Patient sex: M
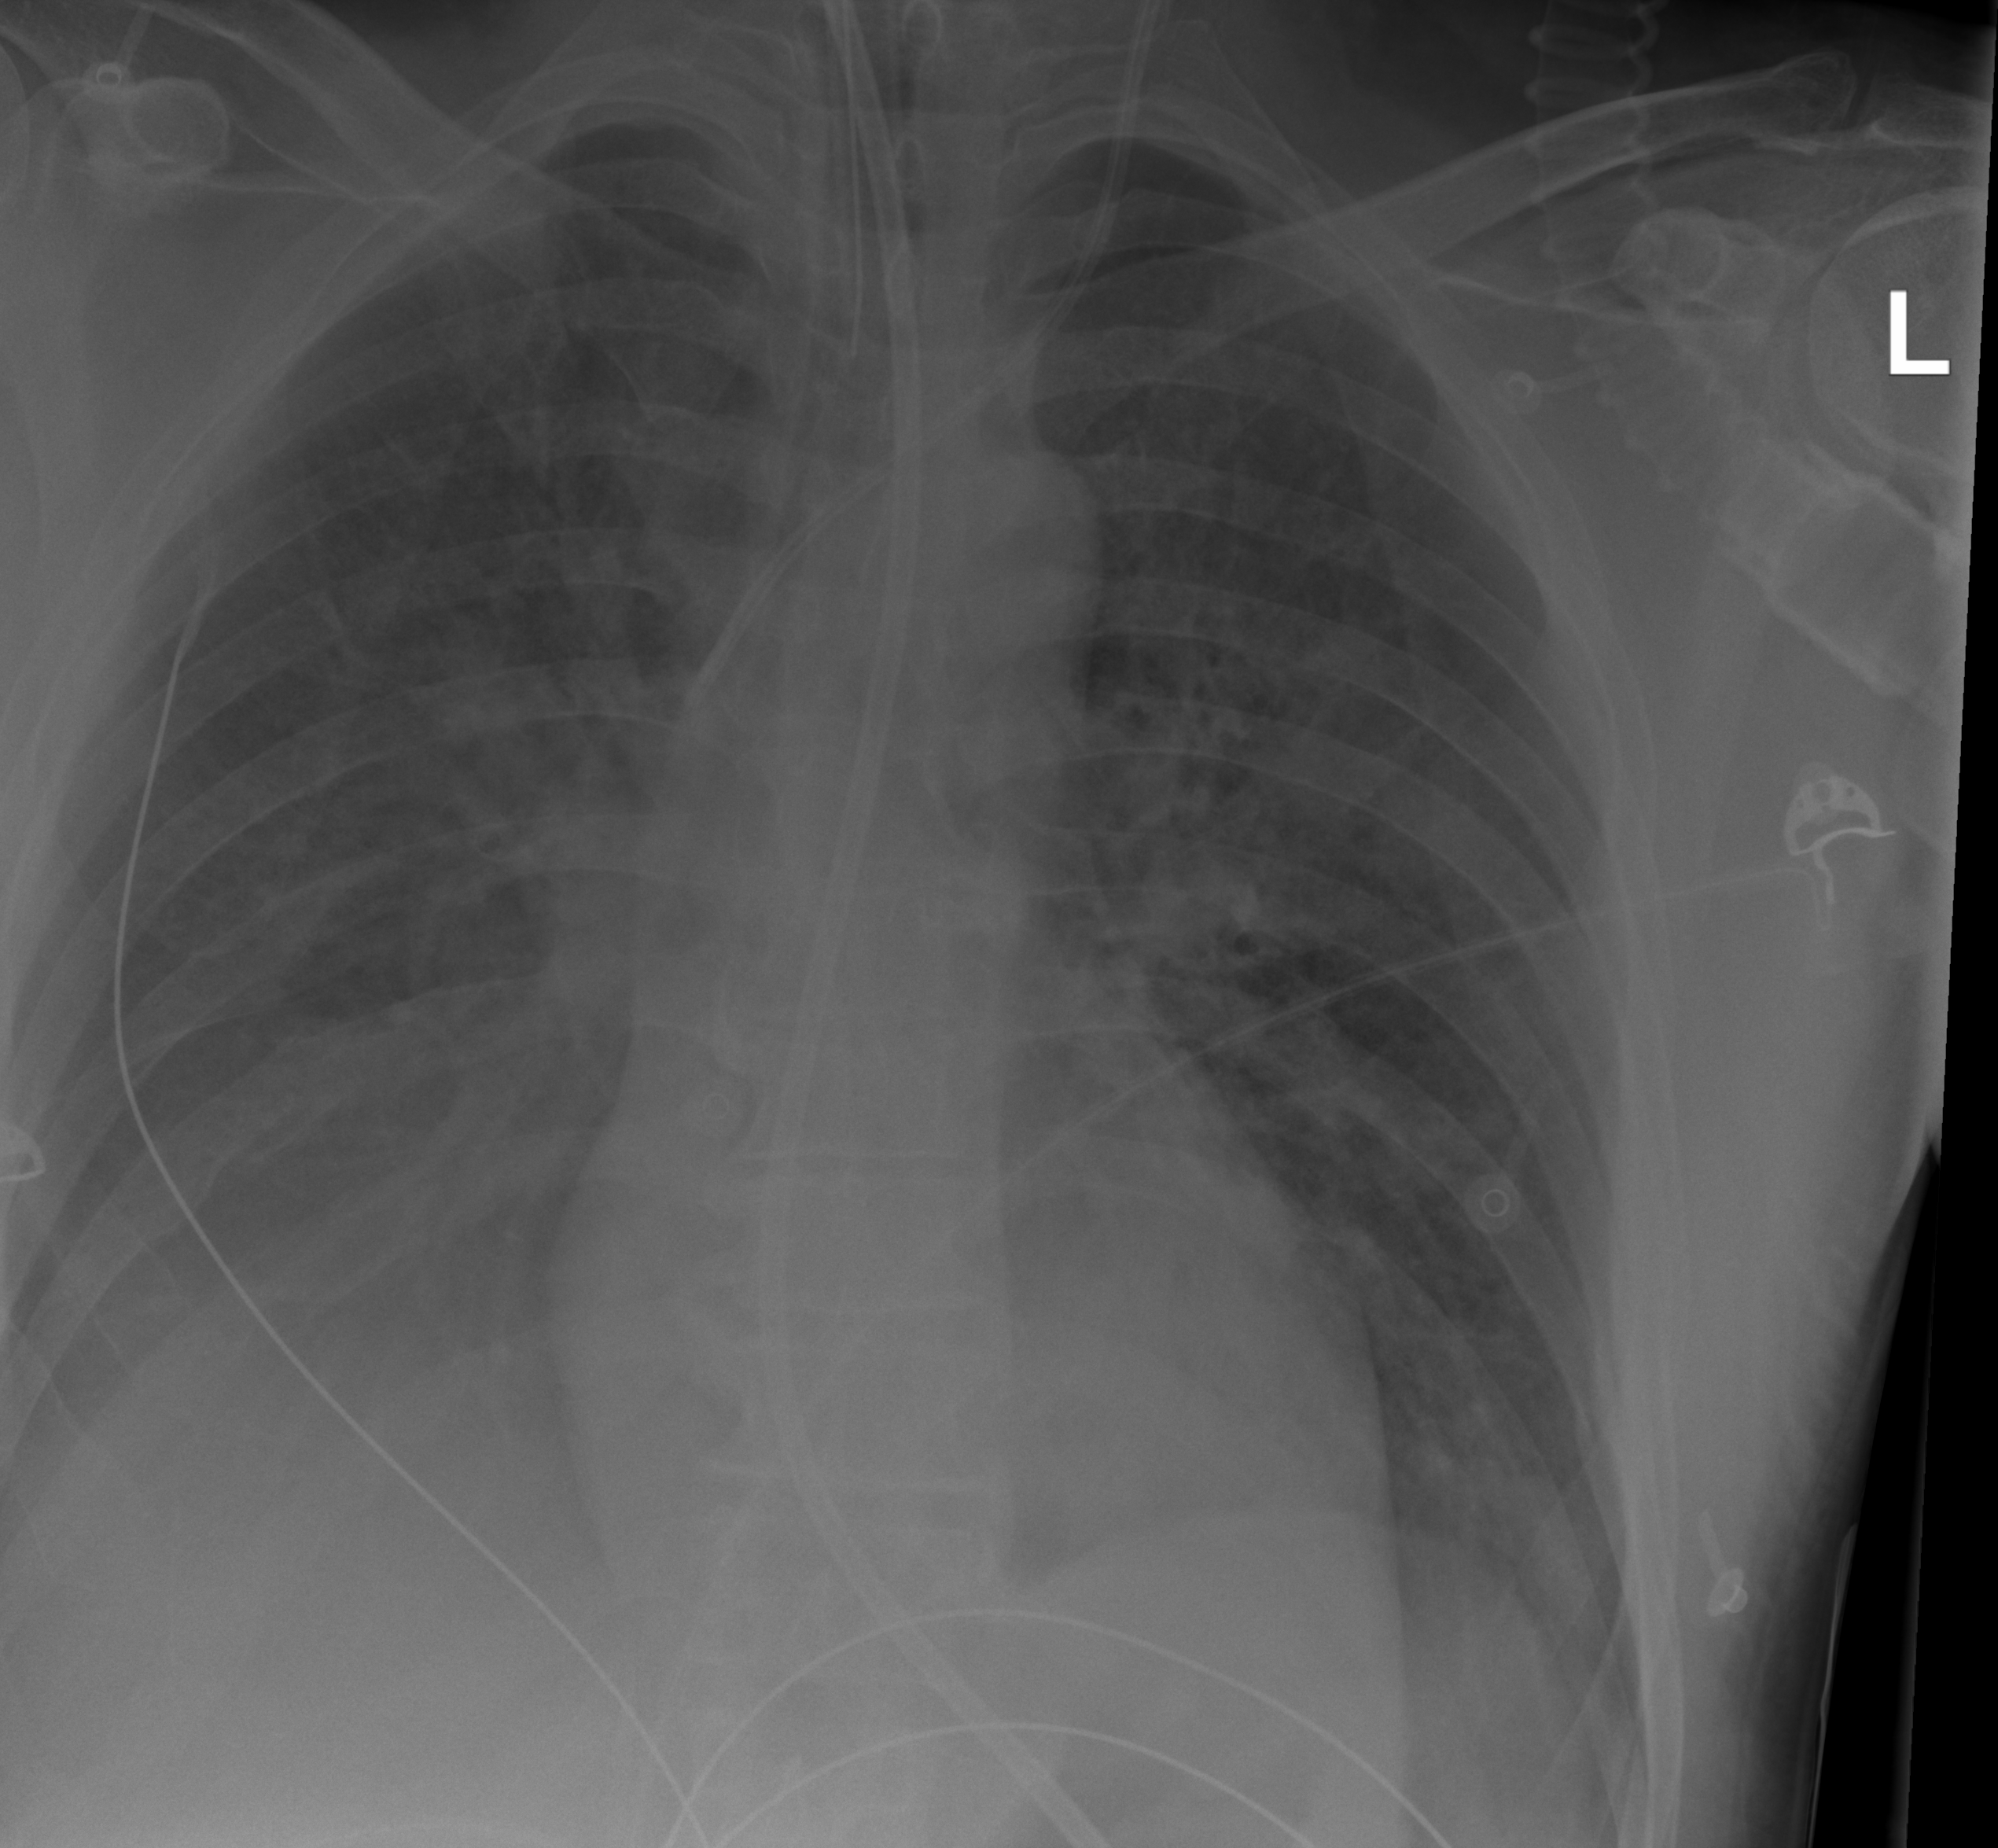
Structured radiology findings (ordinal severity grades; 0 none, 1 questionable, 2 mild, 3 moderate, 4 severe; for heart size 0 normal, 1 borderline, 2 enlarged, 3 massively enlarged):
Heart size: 0
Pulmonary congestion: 1
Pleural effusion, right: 2
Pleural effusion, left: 2
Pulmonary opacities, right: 1
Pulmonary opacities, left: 1
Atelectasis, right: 2
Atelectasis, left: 1